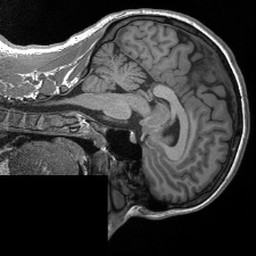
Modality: T1w
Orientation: sagittal
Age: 33
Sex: female